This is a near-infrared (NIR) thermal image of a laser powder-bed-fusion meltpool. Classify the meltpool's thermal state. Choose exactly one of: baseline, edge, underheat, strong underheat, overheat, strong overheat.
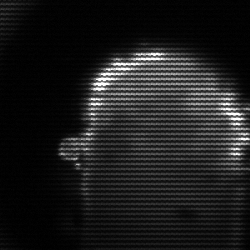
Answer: baseline